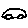
Label: car